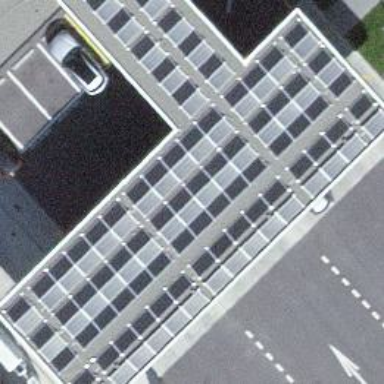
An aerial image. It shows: View of roof of building.